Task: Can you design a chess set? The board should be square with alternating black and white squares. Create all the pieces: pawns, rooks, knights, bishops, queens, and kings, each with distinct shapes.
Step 4351:
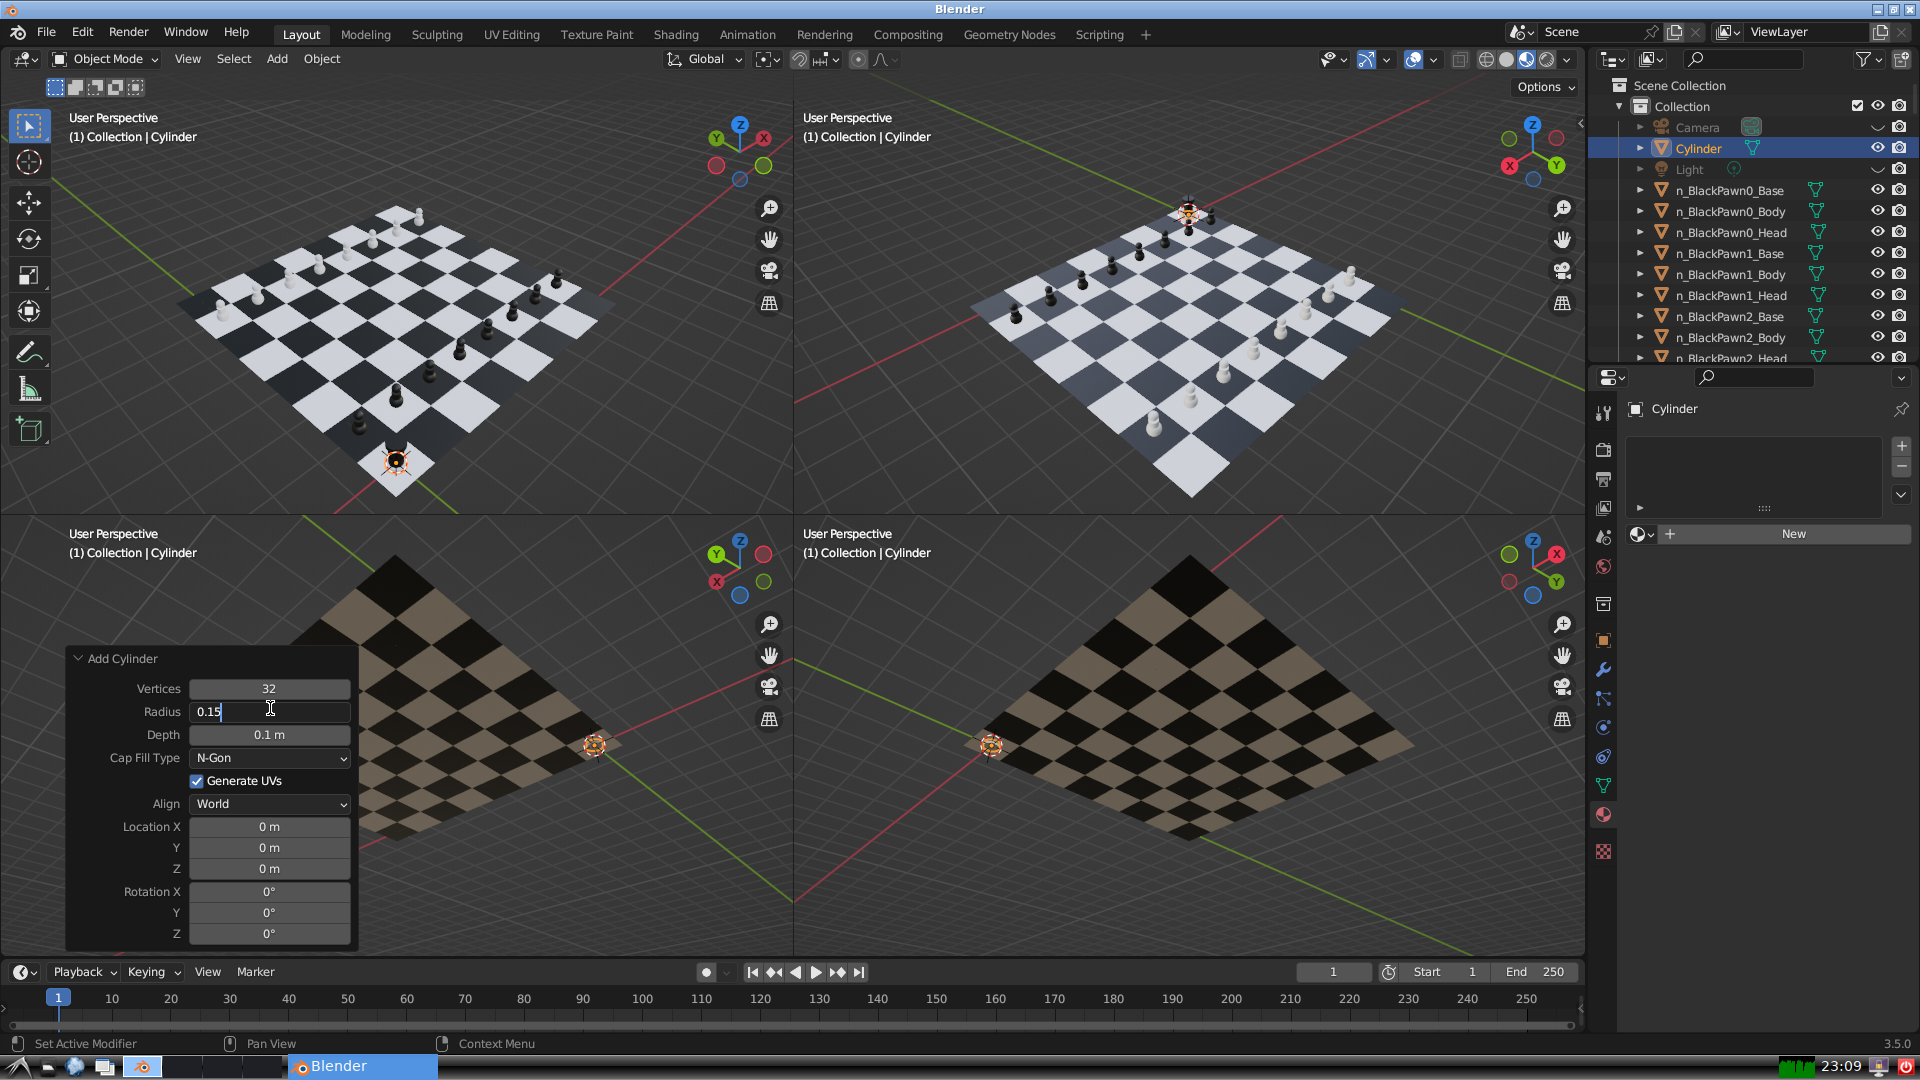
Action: {"key_press": ['Return']}